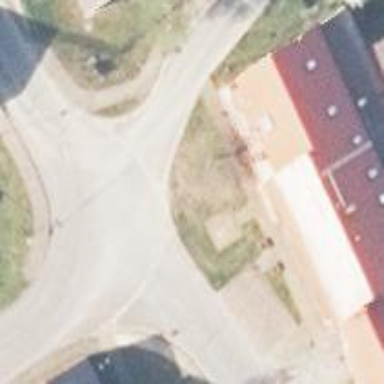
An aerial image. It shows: Building with gabled roof oriented along its length.